Question: I am writing a Java Swing application for data processing.
one of the functions I need to add is to visualize the data in a graphical way.
For this I want to use the Graphics2D class.
I have a GUI created, integrated my program and also a panel that draws the graphics using the Graphics2D class.
But my problem is that I can't figure out how to call the drawLine method after selecting and loading a file from the GUI
Below is short code example, showing my issue.
It just contains a basic GUI with 2 panels and a menu with load option to explain my problem:
In de MyFrame.java file, I put a comment at line 87 to show exactly where I am stuck.
The appl is based on 3 files:
main: here it creates an instance of MyFrame of the GUI
Myframe: creates the GUI and further process of data
MyPanel: makes a Jpanel of the Graphics2D with a base blue rectangle frame as start view.
If Anyone could give me a hint on how to call this drawLine method from outside the MyFrame() constructor...
I still don't fully understand the whole point on how to interact between classes...
here is a picture of what the GUI looks:

Thank you for helping me on this
'''
public class main {
public static void main(String[] args) {
new MyFrame();
}
}
'''
1. MyFrame.java:
'''
public class MyFrame extends JFrame {
JTextComponent tc;
String fileName;
MyFrame() {
this.setDefaultCloseOperation( JFrame.EXIT_ON_CLOSE );
this.setLayout(null);
this.setBounds(0,0,464,312);
tc = new JTextPane();
tc.setBounds(0,520,450,50);
tc.setPreferredSize(new Dimension(450,50));
JScrollPane sp = new JScrollPane(tc);
JMenuBar mb = new JMenuBar();
JMenu fm = new JMenu("File");
JMenuItem loadItem = new JMenuItem("Load file");
loadItem.addActionListener(e -> {tc.setText("loading"+"
");
SDprocess();});
fm.add(loadItem);
mb.add(fm);
MyPanel p1 = new MyPanel();
p1.setBounds(0,0,450,200);
p1.setPreferredSize(new Dimension(450,200));
JPanel p2 = new JPanel();
p2.setBounds(0,200,450,50);
p2.setPreferredSize(new Dimension(450,50));
p2.add(sp);
this.setJMenuBar(mb);
this.add(p1);
this.add(p2);
this.setResizable(false);
this.setVisible(true);
}
public void SDprocess() {
File fr = null;
JFileChooser fc = new JFileChooser();
int result = fc.showOpenDialog(this);
if (result == JFileChooser.APPROVE_OPTION) {
fr = fc.getSelectedFile();
fileName=fr.getName();
System.out.println(fileName);
}
try {
Scanner sc = new Scanner(fr);
tc.setText(fileName +" loading
");
while (sc.hasNextLine()) {
String line = sc.nextLine();
// ...
// rest of code to get the x and y data for drawing
// lines using drawLine(x1,y1,x2,y2) method.
//
// at this point I need to call this drawLine method but how ???
// i just don't know how to call this method from this point and how to
// and update the graphics panel p1 after adding the data....
}
sc.close();
} catch (IOException e) {
e.printStackTrace();
}
}
}
'''
1. MyPanel.java:
'''
public class MyPanel extends JPanel {
Graphics2D g2D;
MyPanel() {
this.setPreferredSize(new Dimension (450,200));
}
public void paint (Graphics g) {
g2D = (Graphics2D) g;
g2D.setStroke(new BasicStroke(1));
g2D.setPaint(Color.blue);
g2D.drawLine(5, 5, 445,5);
g2D.drawLine(445, 5, 445,195);
g2D.drawLine(445, 195, 5,195);
g2D.drawLine(5, 195, 5,5);
}
}
'''
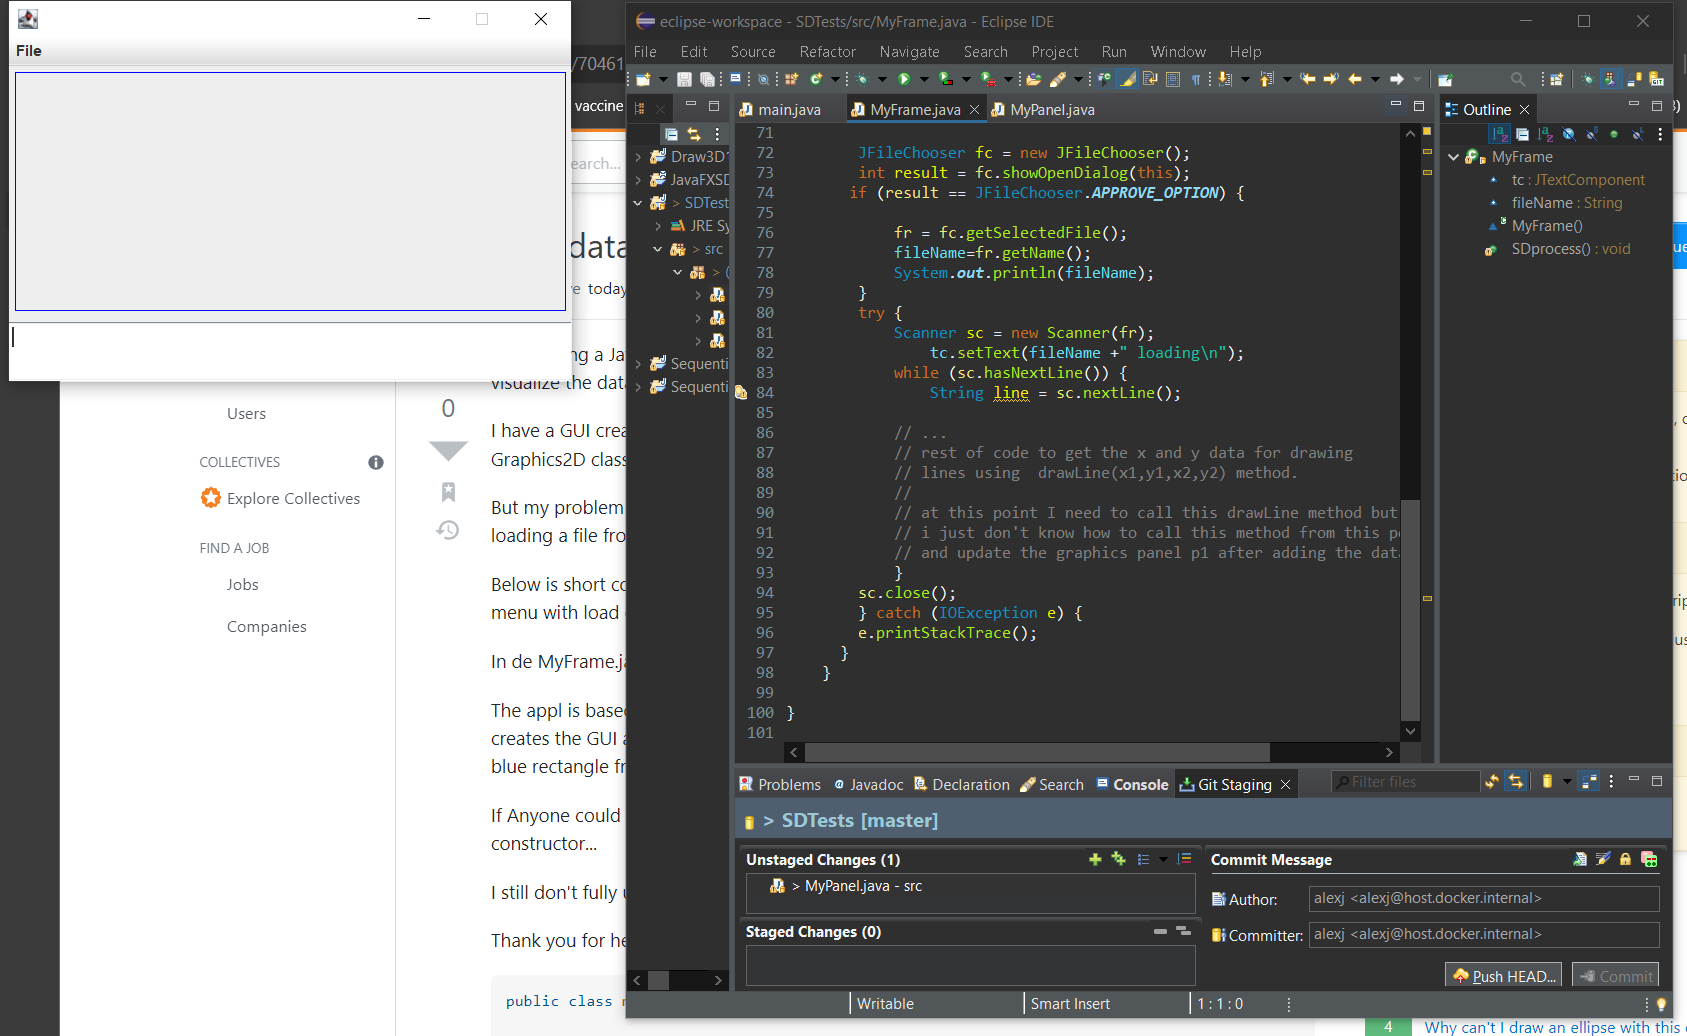
Answer: Oracle has a helpful tutorial, <URL>. Skip the Netbeans section.
Here's the revised GUI before "reading the file".
<URL>
Here's the revised GUI after "reading the file".
<URL>
I created an application model to hold the line segments. This model is passed to the drawing 'JPanel' so that the line segments can be drawn in the 'paintComponent' method of the drawing 'JPanel'.
I cleaned up your GUI. I used <URL> to create the GUI. I separated the creation of the 'JPanels' from the creation of the 'JFrame' so the code is easier for people to read and understand.
Here's the complete runnable code. I made the additional classes inner classes so I could post this code as one block.
'''
import java.awt.BasicStroke;
import java.awt.BorderLayout;
import java.awt.Color;
import java.awt.Dimension;
import java.awt.Graphics;
import java.awt.Graphics2D;
import java.awt.Point;
import java.util.ArrayList;
import java.util.List;
import javax.swing.BorderFactory;
import javax.swing.JFrame;
import javax.swing.JMenu;
import javax.swing.JMenuBar;
import javax.swing.JMenuItem;
import javax.swing.JPanel;
import javax.swing.JScrollPane;
import javax.swing.JTextPane;
import javax.swing.SwingUtilities;
import javax.swing.text.JTextComponent;
public class ExampleDrawingGUI {
public static void main(String[] args) {
SwingUtilities.invokeLater(() -> new ExampleDrawingGUI().new MyFrame());
}
public class MyFrame extends JFrame {
private static final long serialVersionUID = 1L;
private ExampleDrawingModel model;
JTextComponent tc;
MyPanel p1;
public MyFrame() {
super("My Frame");
this.model = new ExampleDrawingModel();
this.setDefaultCloseOperation(JFrame.EXIT_ON_CLOSE);
this.setJMenuBar(createMenuBar());
p1 = new MyPanel(model);
this.add(p1, BorderLayout.CENTER);
this.add(createTextPanel(), BorderLayout.SOUTH);
this.pack();
this.setLocationByPlatform(true);
// this.setResizable(false);
this.setVisible(true);
}
private JMenuBar createMenuBar() {
JMenuBar mb = new JMenuBar();
JMenu fm = new JMenu("File");
JMenuItem loadItem = new JMenuItem("Load file");
loadItem.addActionListener(e -> {
tc.setText("loading" + "
");
model.readFile();
p1.repaint();
});
fm.add(loadItem);
mb.add(fm);
return mb;
}
private JPanel createTextPanel() {
JPanel panel = new JPanel(new BorderLayout());
panel.setBorder(BorderFactory.createEmptyBorder(5, 5, 5, 5));
tc = new JTextPane();
tc.setPreferredSize(new Dimension(450, 50));
JScrollPane sp = new JScrollPane(tc);
panel.add(sp, BorderLayout.CENTER);
return panel;
}
public void repaint() {
p1.repaint();
}
}
public class MyPanel extends JPanel {
private static final long serialVersionUID = 1L;
private ExampleDrawingModel model;
public MyPanel(ExampleDrawingModel model) {
this.model = model;
this.setPreferredSize(new Dimension(450, 200));
}
@Override
protected void paintComponent(Graphics g) {
super.paintComponent(g);
Graphics2D g2D = (Graphics2D) g;
paintBorder(g2D);
for (LineSegment line : model.getLines()) {
Point startPoint = line.getStartPoint();
Point endPoint = line.getEndPoint();
g2D.drawLine(startPoint.x, startPoint.y, endPoint.x, endPoint.y);
}
}
private void paintBorder(Graphics2D g2D) {
int margin = 5;
int x1 = margin;
int x2 = getWidth() - margin;
int y1 = margin;
int y2 = getHeight() - margin;
g2D.setStroke(new BasicStroke(3f));
g2D.setPaint(Color.blue);
g2D.drawLine(x1, y1, x1, y2);
g2D.drawLine(x1, y1, x2, y1);
g2D.drawLine(x2, y1, x2, y2);
g2D.drawLine(x1, y2, x2, y2);
}
}
public class ExampleDrawingModel {
private List<LineSegment> lines;
public ExampleDrawingModel() {
this.lines = new ArrayList<>();
}
public void readFile() {
this.lines.clear();
// Here's where you'd read a file and create a list of lines.
lines.add(new LineSegment(new Point(100, 100), new Point(100, 150)));
}
public List<LineSegment> getLines() {
return lines;
}
}
public class LineSegment {
private final Point startPoint, endPoint;
public LineSegment(Point startPoint, Point endPoint) {
this.startPoint = startPoint;
this.endPoint = endPoint;
}
public Point getStartPoint() {
return startPoint;
}
public Point getEndPoint() {
return endPoint;
}
}
}
'''